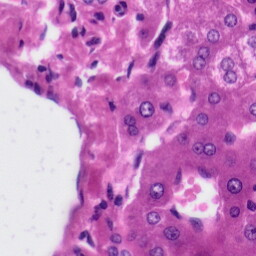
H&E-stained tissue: Liver